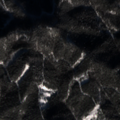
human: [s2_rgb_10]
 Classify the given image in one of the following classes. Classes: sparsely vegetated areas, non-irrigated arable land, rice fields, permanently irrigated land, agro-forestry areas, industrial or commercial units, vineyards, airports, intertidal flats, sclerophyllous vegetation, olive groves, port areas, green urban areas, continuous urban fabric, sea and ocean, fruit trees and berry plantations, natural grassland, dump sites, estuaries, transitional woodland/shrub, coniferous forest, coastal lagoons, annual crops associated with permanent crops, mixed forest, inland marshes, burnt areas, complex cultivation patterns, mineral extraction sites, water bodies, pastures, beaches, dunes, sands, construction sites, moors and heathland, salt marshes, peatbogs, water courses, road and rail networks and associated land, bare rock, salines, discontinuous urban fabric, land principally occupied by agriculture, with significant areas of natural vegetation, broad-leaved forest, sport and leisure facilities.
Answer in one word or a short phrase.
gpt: coniferous forest, mixed forest